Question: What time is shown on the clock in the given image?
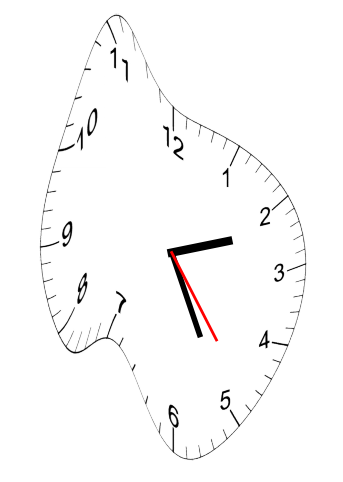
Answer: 02:25:24